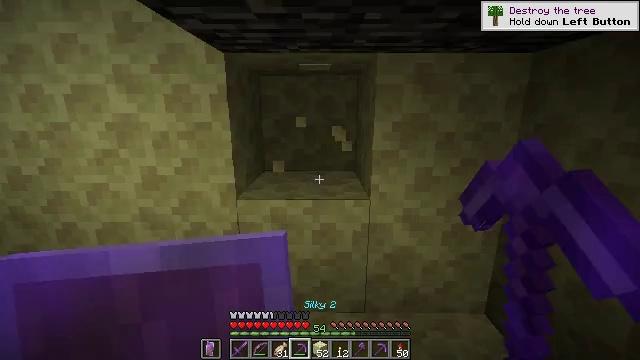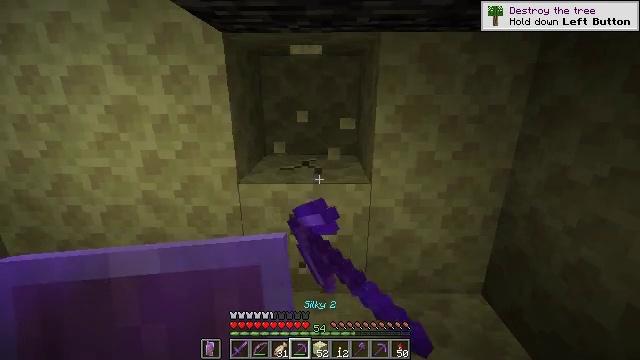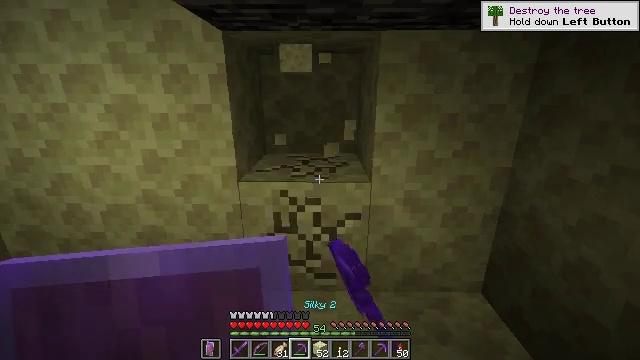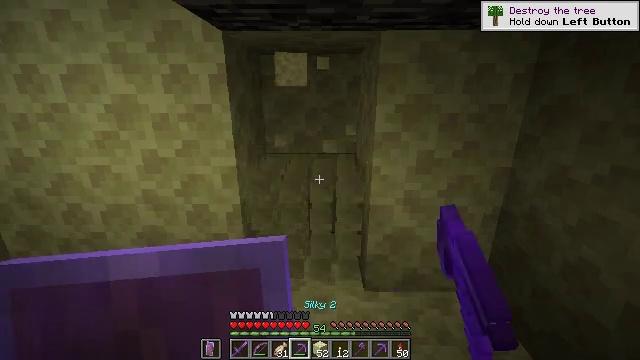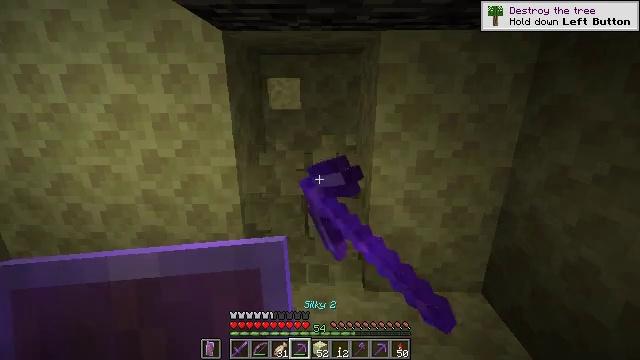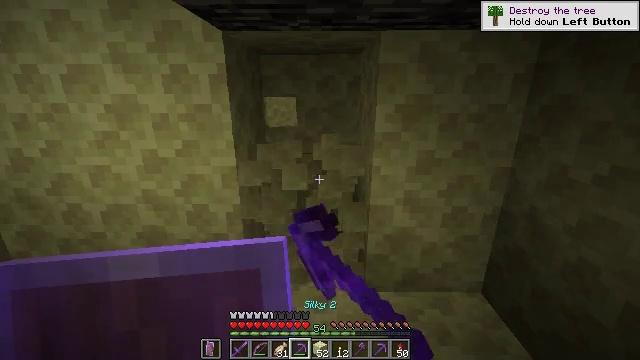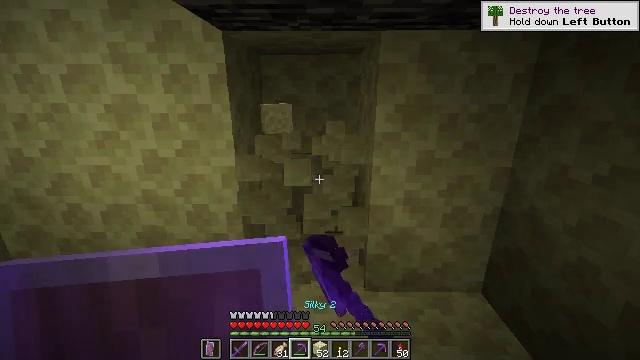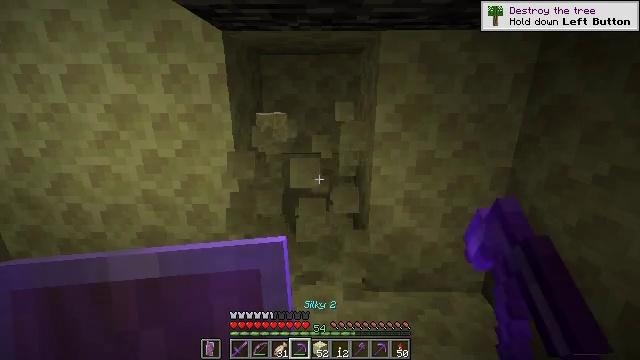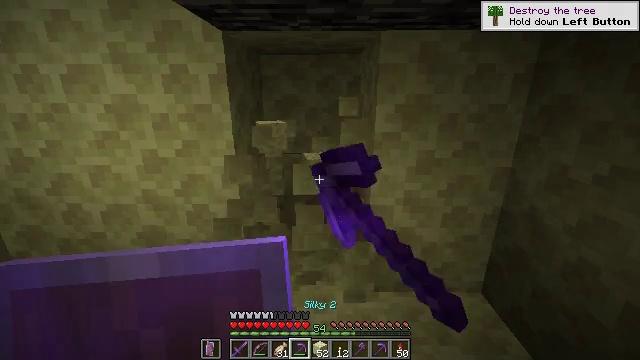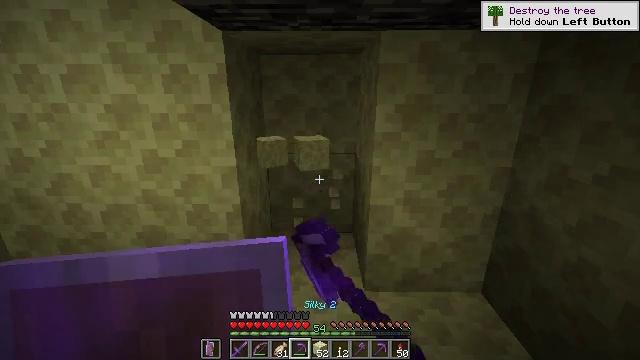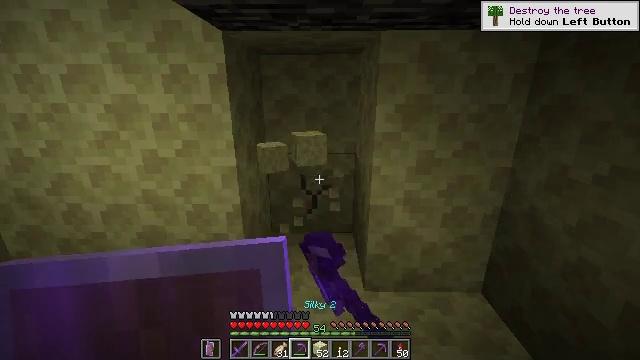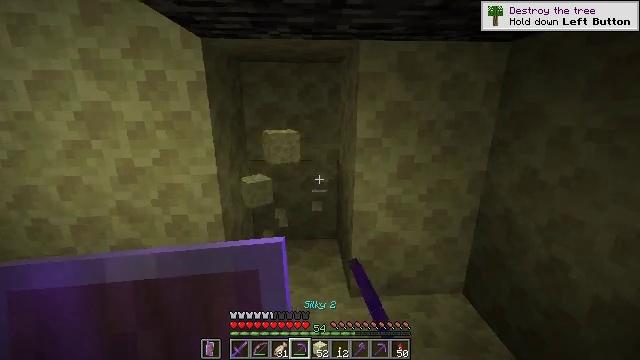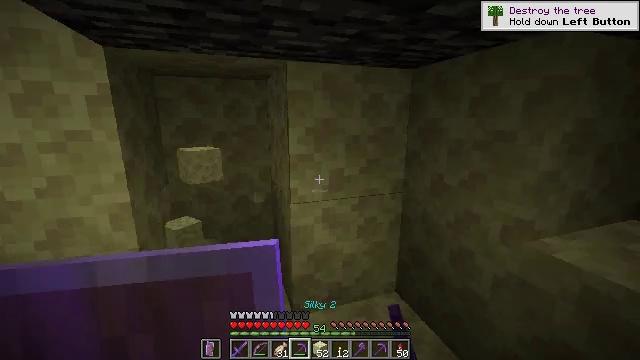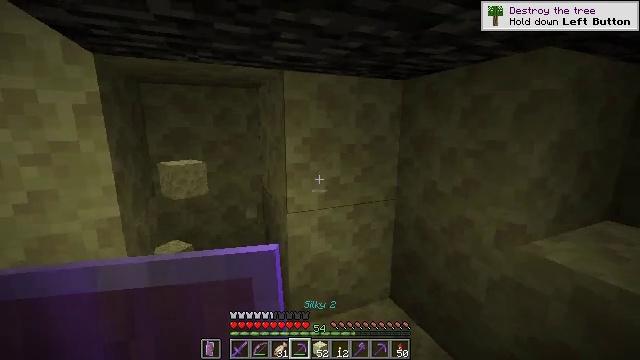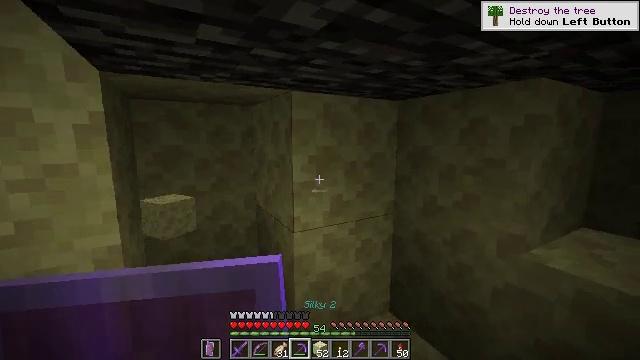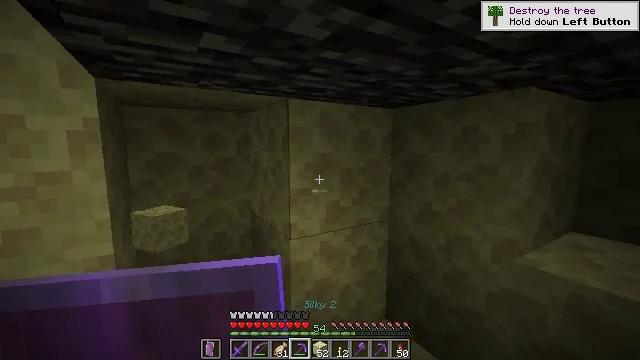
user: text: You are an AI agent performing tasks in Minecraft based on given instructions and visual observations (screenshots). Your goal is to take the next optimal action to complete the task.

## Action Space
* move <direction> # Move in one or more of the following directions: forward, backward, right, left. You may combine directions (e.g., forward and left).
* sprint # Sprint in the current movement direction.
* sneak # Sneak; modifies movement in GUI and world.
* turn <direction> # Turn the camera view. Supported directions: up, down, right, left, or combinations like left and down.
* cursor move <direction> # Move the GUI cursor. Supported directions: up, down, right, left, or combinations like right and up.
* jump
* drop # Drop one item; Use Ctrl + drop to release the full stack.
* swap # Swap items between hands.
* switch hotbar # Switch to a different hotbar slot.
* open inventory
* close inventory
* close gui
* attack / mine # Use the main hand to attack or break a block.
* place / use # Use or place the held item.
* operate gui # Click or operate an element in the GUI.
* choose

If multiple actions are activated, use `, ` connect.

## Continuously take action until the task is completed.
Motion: motion action
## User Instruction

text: Extract end stone with a pickaxe.
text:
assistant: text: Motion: turn down, attack / mine
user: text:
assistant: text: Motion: attack / mine
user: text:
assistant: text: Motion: attack / mine
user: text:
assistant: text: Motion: attack / mine
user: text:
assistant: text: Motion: attack / mine
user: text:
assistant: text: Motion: attack / mine
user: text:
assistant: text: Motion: attack / mine
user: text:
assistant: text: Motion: attack / mine
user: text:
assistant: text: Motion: attack / mine
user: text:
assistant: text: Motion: attack / mine
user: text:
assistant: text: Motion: turn right and up
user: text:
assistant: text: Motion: move left, turn right and up
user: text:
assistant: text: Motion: move left, turn right and up
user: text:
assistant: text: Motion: move left, turn right and up
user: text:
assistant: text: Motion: turn right and up
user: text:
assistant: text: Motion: no_op
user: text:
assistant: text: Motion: turn right, attack / mine
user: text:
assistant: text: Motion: attack / mine
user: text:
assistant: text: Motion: attack / mine
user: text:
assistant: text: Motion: attack / mine
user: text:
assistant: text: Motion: turn right and down, attack / mine
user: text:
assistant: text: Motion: turn right and down, attack / mine
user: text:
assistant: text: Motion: turn right and down, attack / mine
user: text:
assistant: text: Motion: attack / mine
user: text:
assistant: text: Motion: turn down, attack / mine
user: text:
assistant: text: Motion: attack / mine
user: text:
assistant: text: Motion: turn left, attack / mine
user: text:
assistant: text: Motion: attack / mine
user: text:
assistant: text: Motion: move left, attack / mine
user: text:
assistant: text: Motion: move left, attack / mine